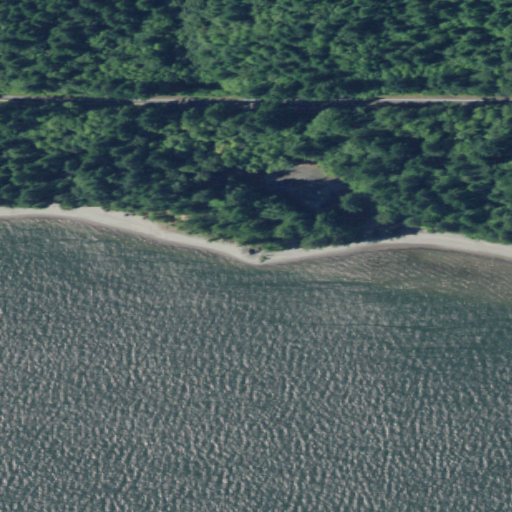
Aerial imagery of cape in Washington named Cape Horn containing open water, deciduous forest, evergreen forest, open development, mixed forest, pasture, herbaceous wetlands, shrub, and low intensity development